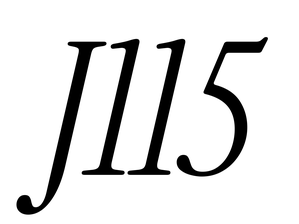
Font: InstrumentSerif-Italic